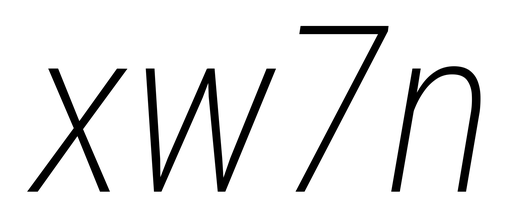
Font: Roboto-Italic_Condensed_ExtraLight_Italic